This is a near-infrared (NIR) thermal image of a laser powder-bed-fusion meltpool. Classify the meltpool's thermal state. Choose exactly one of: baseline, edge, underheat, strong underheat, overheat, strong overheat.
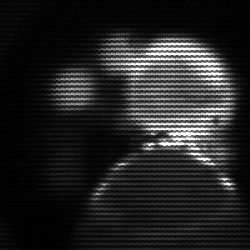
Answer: edge